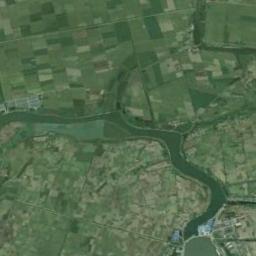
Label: river